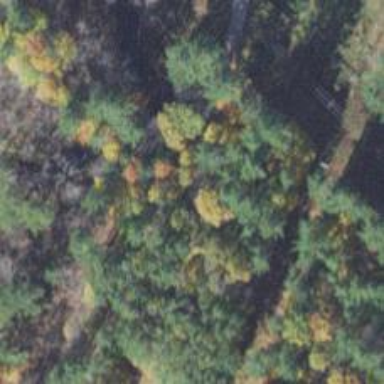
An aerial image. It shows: Abandoned railway.